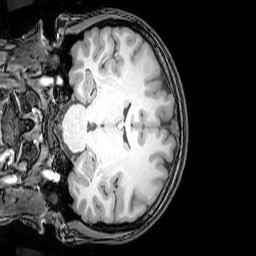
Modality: T1w
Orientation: coronal
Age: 21
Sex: female
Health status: healthy
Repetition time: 0.081 s
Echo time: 0.037 s